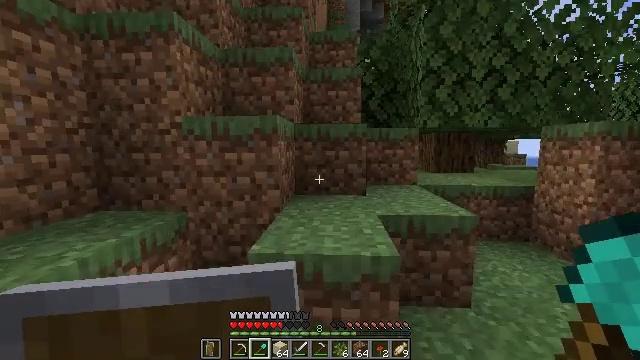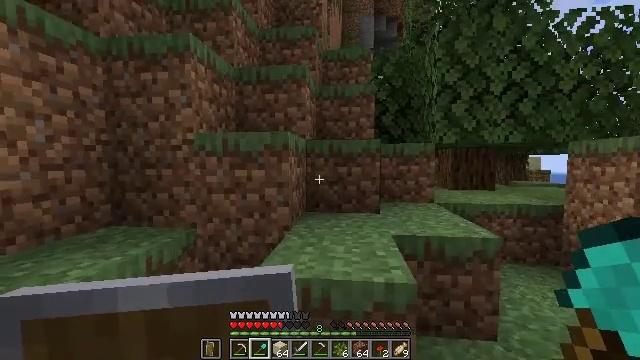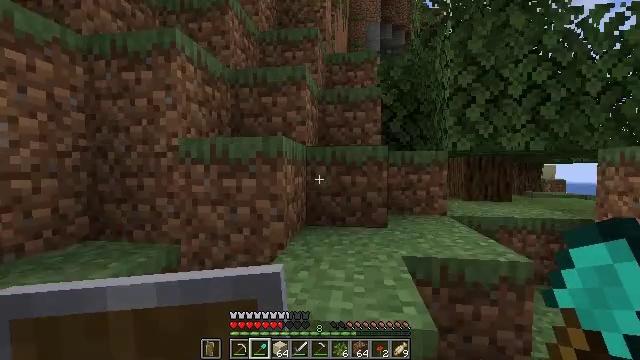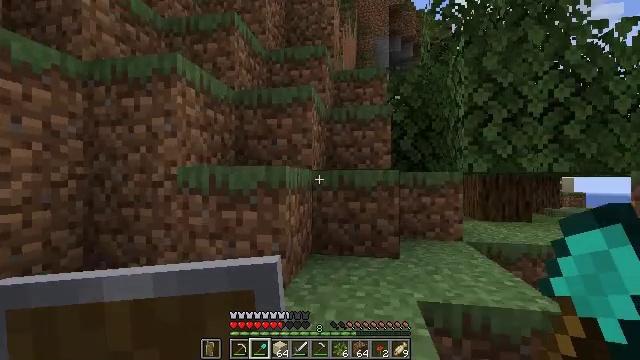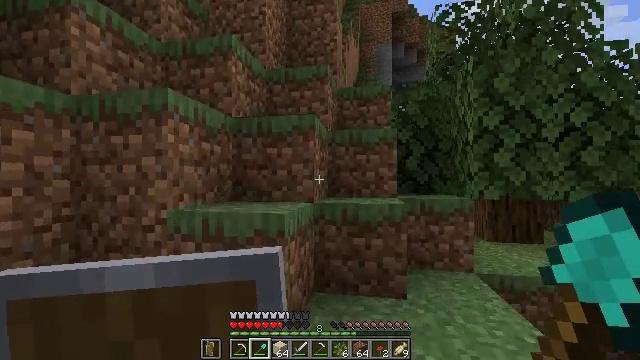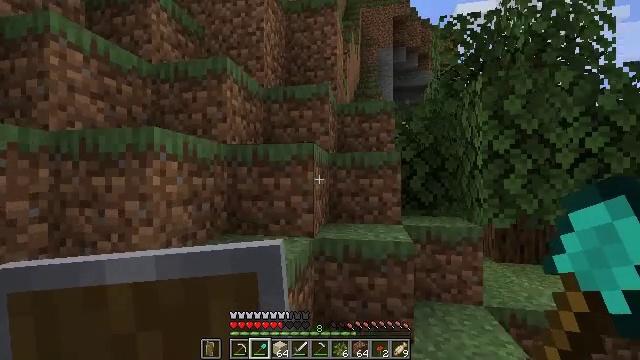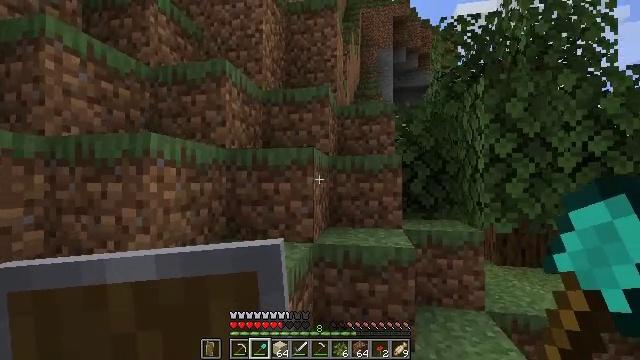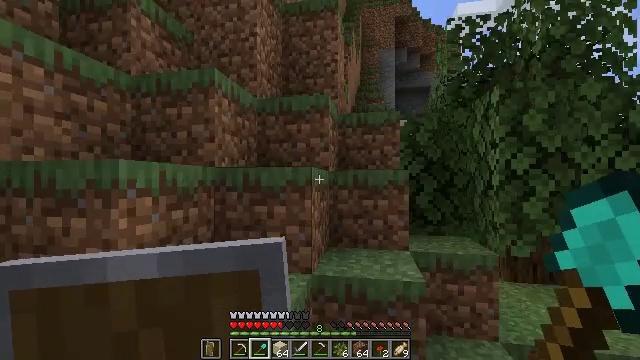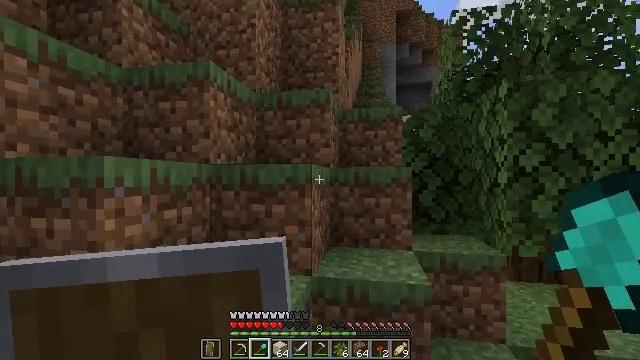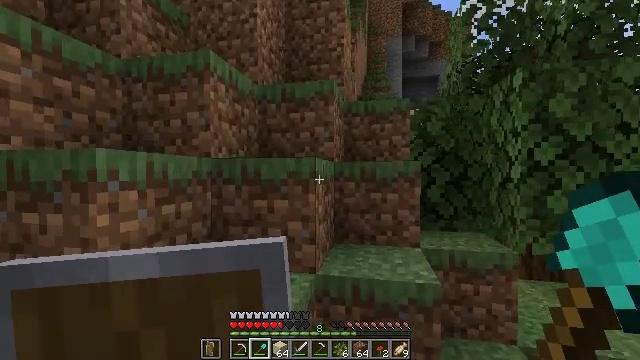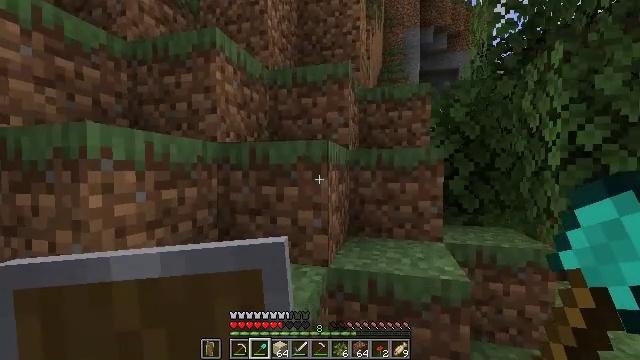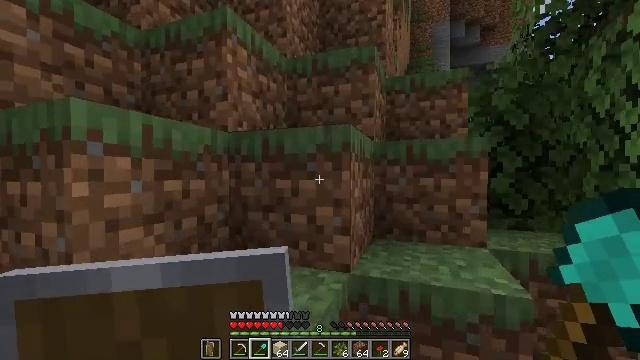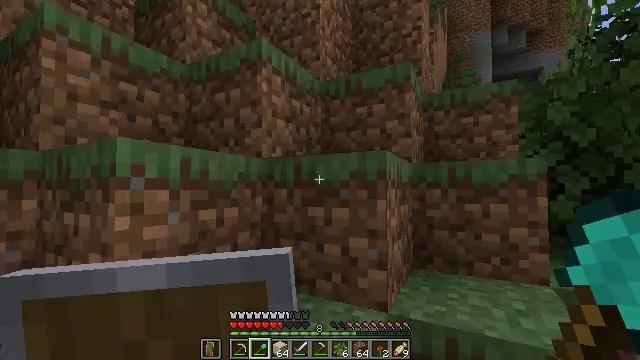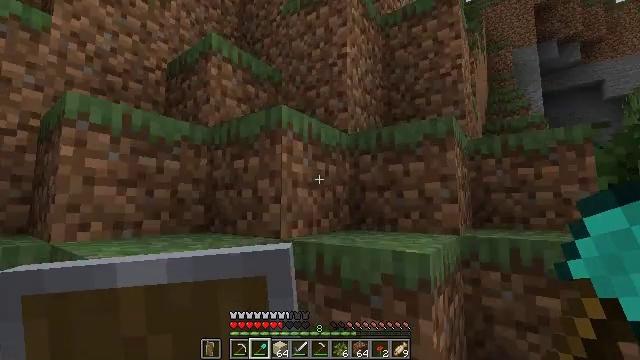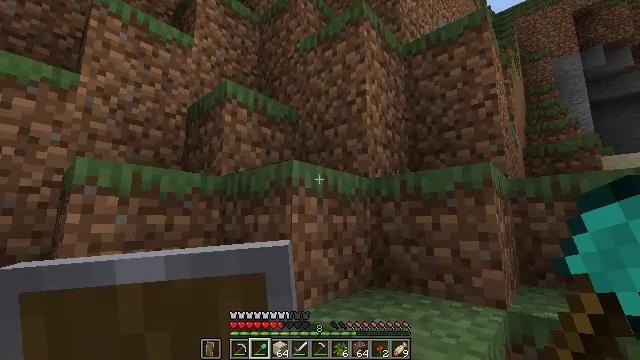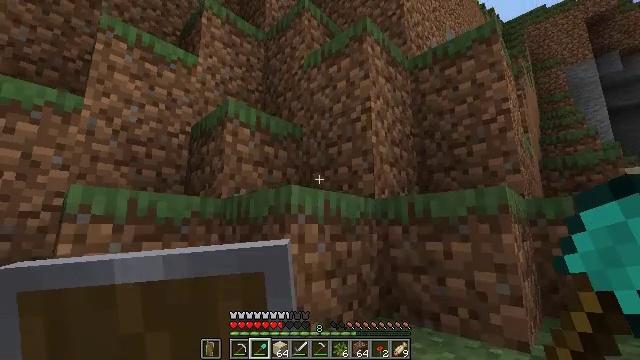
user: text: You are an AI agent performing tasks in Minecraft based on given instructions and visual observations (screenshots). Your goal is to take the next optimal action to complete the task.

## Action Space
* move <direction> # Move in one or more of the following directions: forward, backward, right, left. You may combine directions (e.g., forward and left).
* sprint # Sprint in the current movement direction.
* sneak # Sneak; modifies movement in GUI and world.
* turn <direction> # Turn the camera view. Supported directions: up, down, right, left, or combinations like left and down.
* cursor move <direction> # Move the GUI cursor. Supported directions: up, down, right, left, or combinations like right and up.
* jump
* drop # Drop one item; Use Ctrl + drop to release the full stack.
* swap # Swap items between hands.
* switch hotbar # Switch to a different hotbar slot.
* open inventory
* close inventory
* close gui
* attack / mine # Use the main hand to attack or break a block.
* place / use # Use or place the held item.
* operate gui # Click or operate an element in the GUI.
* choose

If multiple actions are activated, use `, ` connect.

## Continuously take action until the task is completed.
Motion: motion action
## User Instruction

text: Mine the bee nest.
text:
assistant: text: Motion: move forward, turn left and up
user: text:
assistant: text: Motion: move forward, turn left and up
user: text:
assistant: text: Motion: move forward, turn left and up, jump
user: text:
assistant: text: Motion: move forward, jump
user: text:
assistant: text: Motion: move forward, jump
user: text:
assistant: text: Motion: move forward, jump
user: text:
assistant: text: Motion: move forward
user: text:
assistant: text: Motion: move forward
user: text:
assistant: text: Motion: move forward, turn left
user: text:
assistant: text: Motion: move forward, turn left
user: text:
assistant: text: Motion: move forward, turn left
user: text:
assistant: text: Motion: move forward, turn left and up, jump
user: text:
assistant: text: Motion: move forward, turn left and up, jump
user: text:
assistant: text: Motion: move forward, turn left and up, jump
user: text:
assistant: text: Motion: move forward, turn left and up, jump
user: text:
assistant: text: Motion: move forward, turn up
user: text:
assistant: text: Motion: move forward, turn up
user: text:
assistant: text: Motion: move forward, turn left and up
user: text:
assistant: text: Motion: move forward, turn left
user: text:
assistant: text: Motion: move forward, turn left and up, jump
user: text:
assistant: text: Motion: move forward, turn left and up, jump
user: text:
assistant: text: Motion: move forward, turn left and up, jump
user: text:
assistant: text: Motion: move forward, turn left and up, jump
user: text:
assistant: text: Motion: move forward, turn up
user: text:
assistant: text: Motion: move forward, turn up
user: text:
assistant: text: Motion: move forward
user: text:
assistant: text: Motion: move forward
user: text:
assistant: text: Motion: move forward
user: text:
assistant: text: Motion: move forward
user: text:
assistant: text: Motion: move forward, jump